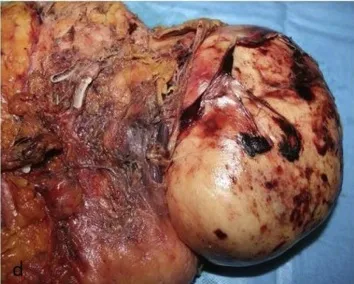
DD liposarcoma appeared oval, 13 x 11 x 9 cm of size, with a smooth surface and regular margins.
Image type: medical_photograph (other_medical_photograph)